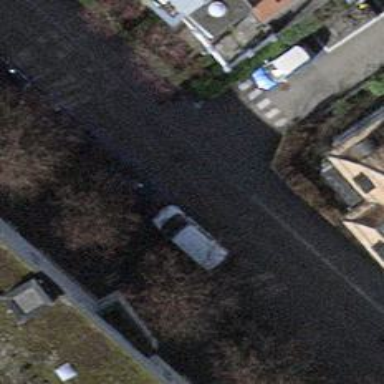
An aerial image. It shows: Traffic calming table.